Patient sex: M
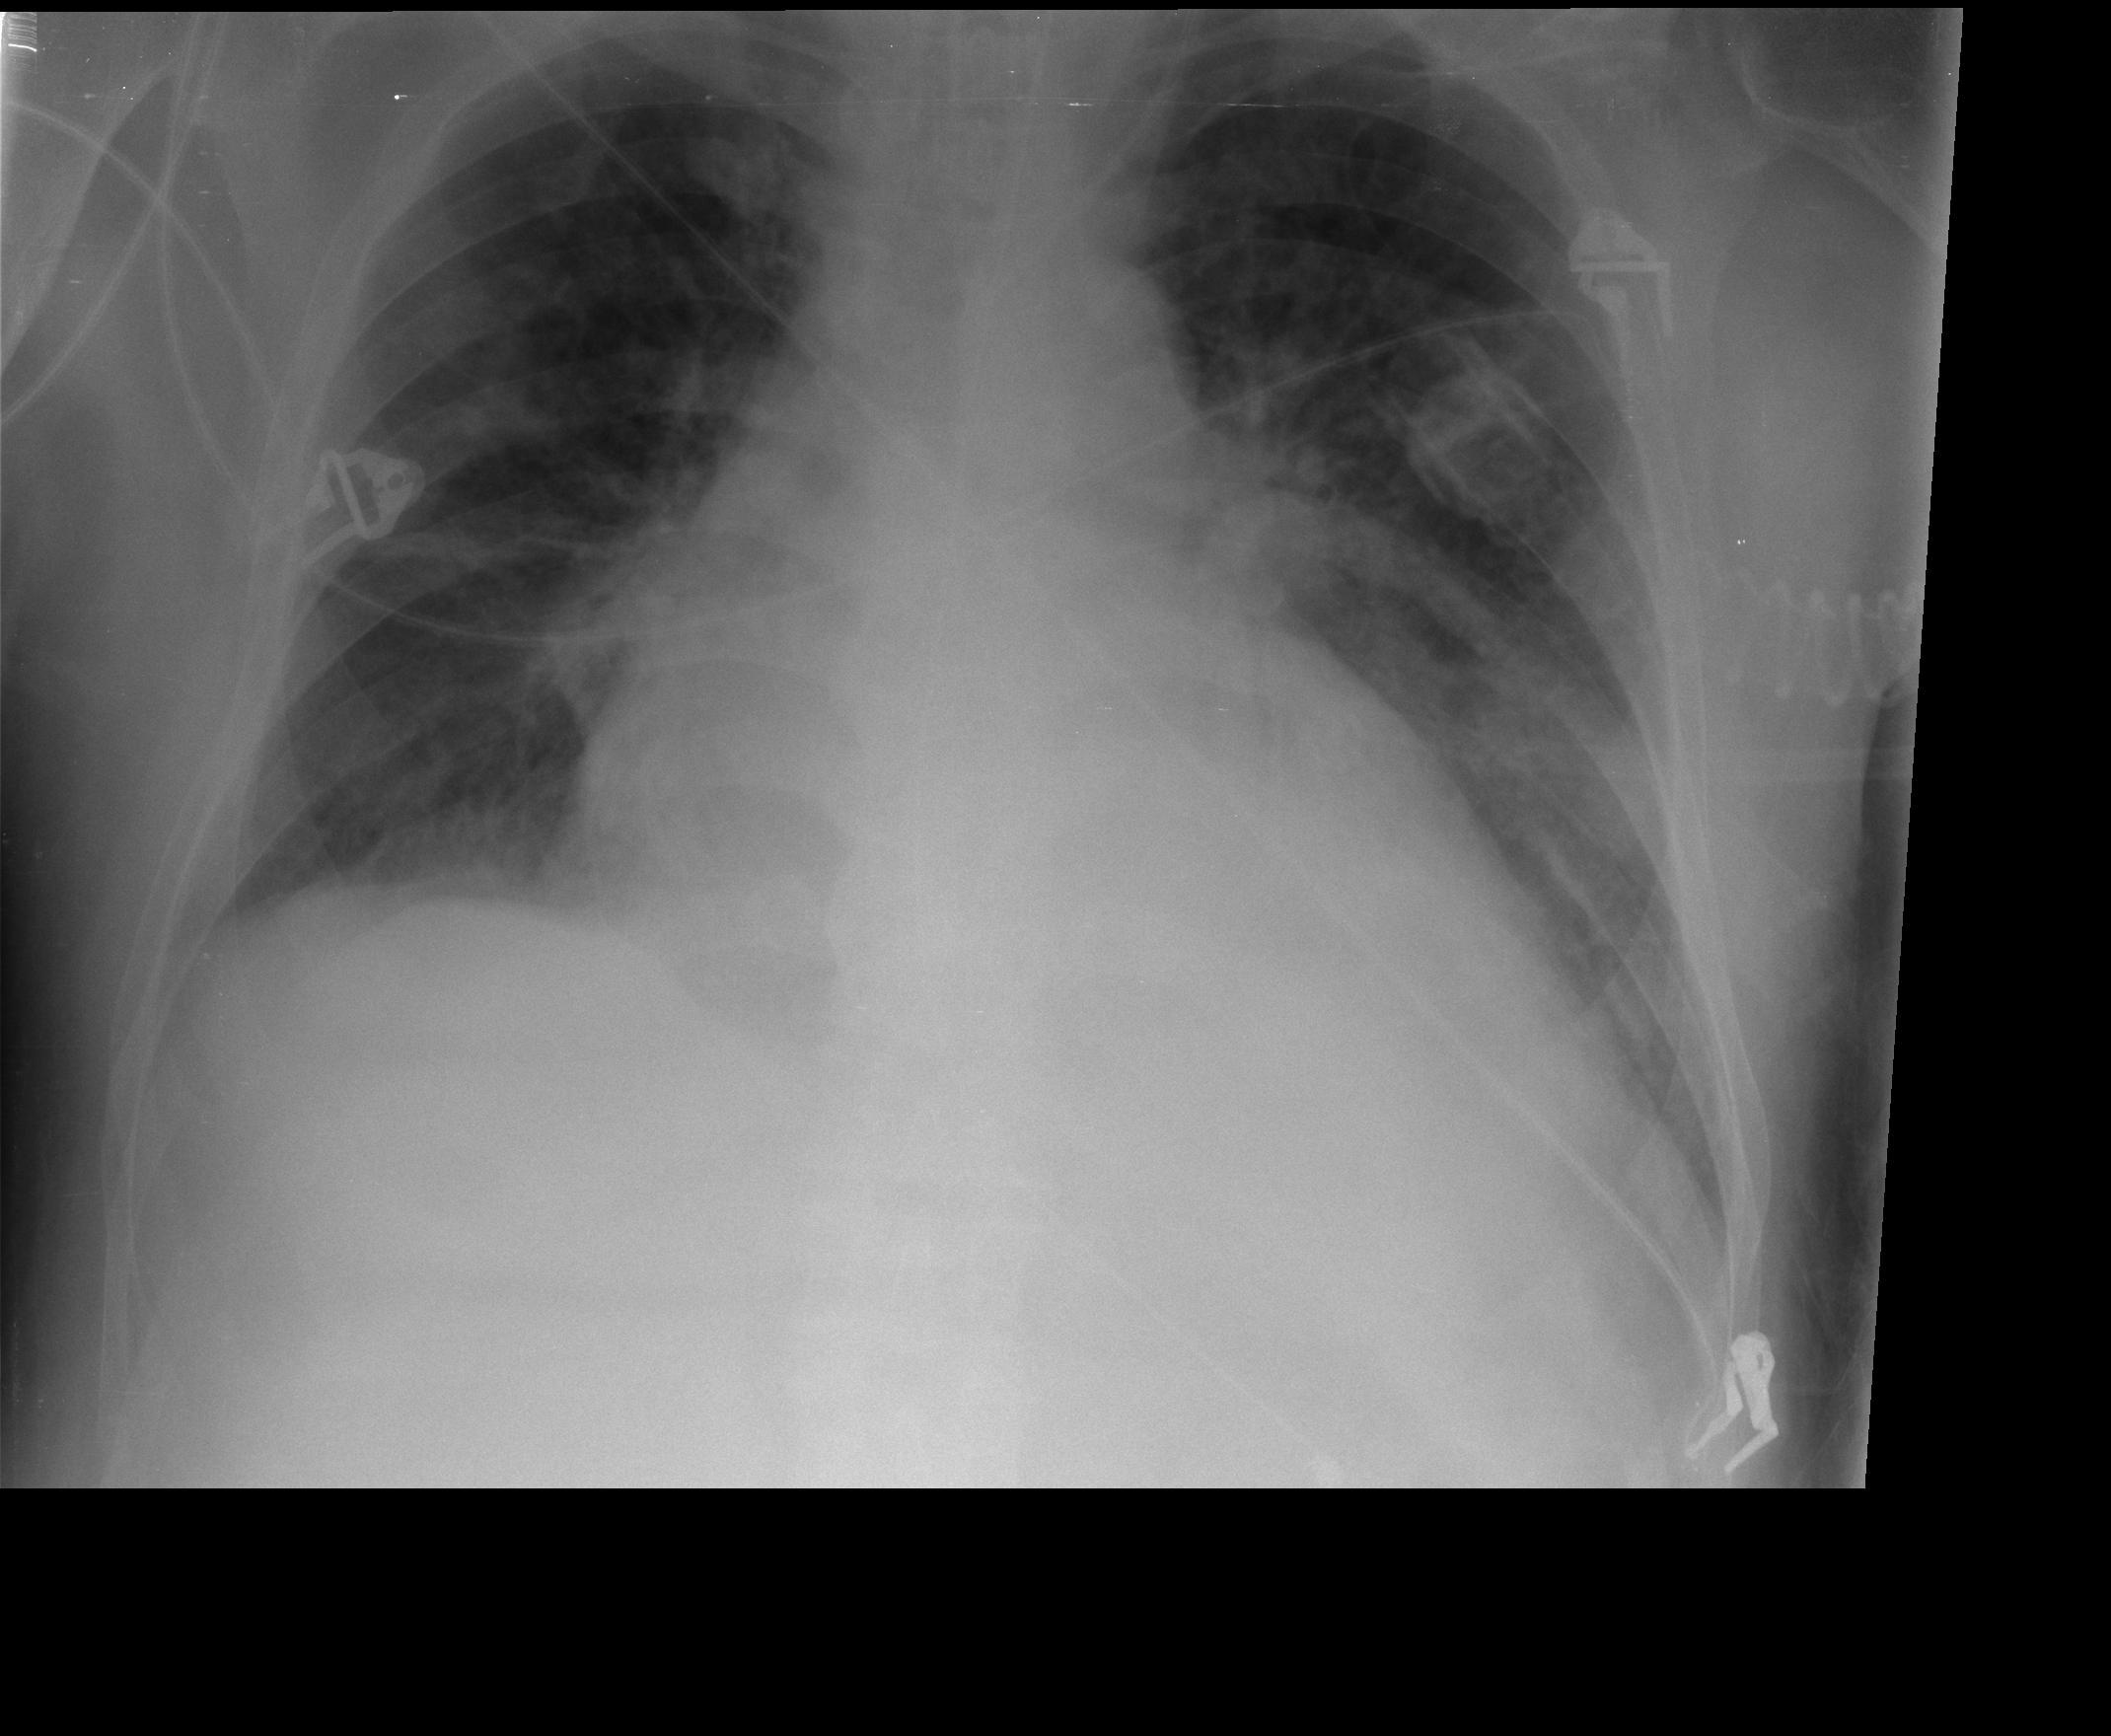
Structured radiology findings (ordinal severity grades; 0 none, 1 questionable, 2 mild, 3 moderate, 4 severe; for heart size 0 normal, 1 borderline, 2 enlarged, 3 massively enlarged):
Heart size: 2
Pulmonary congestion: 2
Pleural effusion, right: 0
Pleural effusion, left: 0
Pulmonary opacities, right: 0
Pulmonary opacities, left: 1
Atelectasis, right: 2
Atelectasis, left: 2